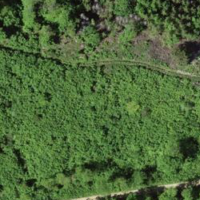
EUNIS habitat code: 41
Species observed at this site:
Melittis melissophyllum